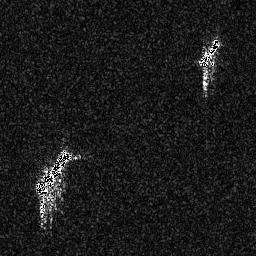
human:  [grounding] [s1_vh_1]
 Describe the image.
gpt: In the satellite image, there is  <ref>1 medium ship </ref> <box>[[76, 14, 85, 26, 0]]</box> located at top right,  <ref>1 large ship </ref> <box>[[12, 57, 29, 76, 0]]</box> located at left.